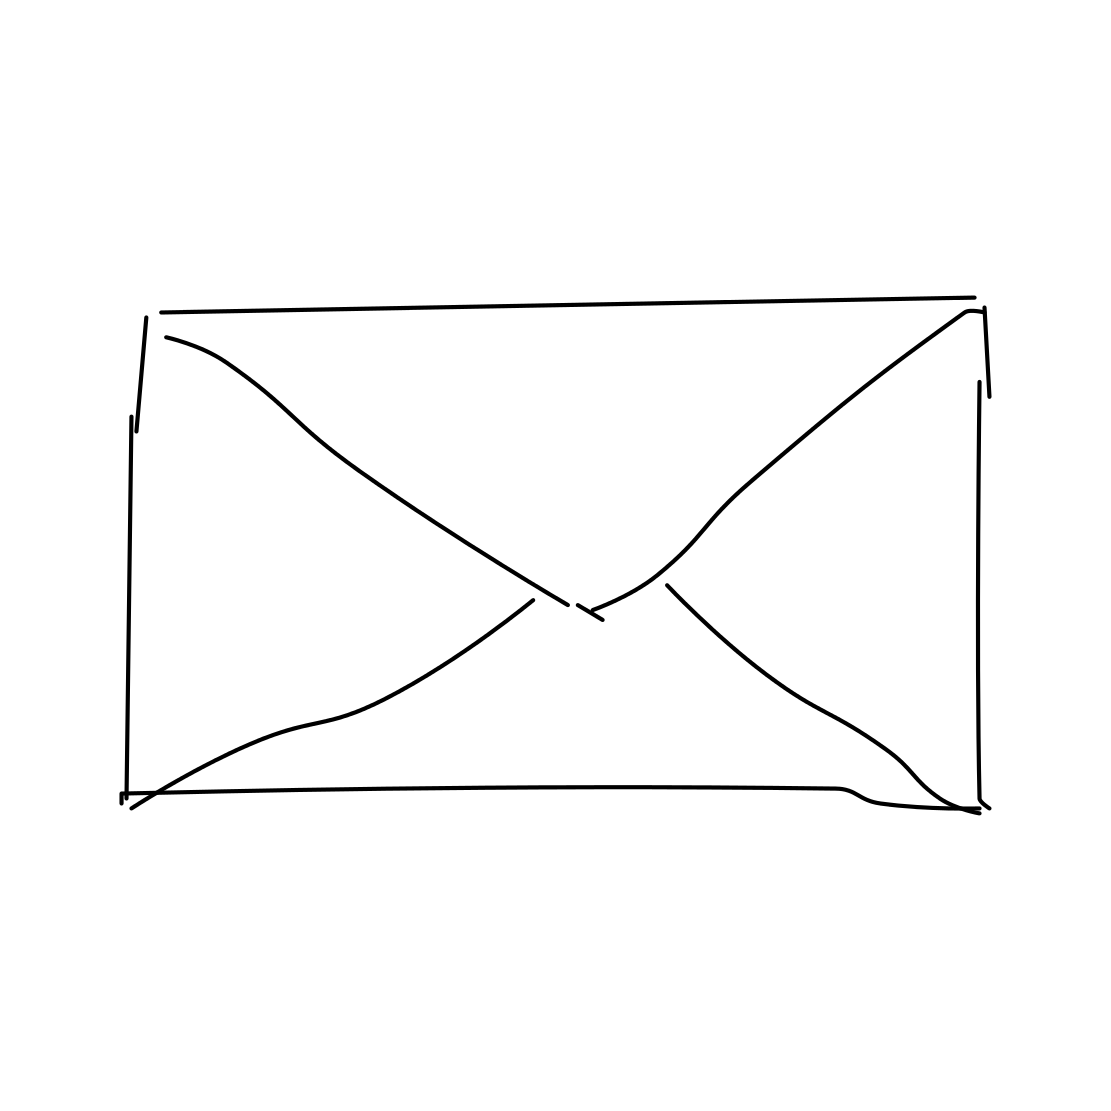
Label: envelope